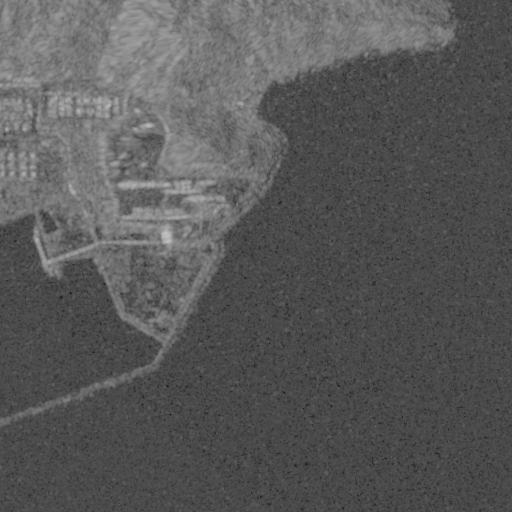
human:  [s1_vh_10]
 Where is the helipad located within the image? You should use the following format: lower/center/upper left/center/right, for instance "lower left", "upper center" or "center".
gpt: The helipad is located in the center of the image.
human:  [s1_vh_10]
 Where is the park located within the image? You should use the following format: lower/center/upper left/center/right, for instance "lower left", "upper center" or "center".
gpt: The park is located in the upper left of the image.
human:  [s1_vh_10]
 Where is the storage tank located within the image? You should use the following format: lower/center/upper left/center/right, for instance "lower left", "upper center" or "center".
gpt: The storage tank is located in the upper left of the image.
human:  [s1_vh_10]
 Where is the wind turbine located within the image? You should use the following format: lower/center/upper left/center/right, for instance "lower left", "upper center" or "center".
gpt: The wind turbine is located in the upper of the image.
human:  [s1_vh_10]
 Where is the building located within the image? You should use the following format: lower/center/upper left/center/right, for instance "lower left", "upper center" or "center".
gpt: There is no building in the image.

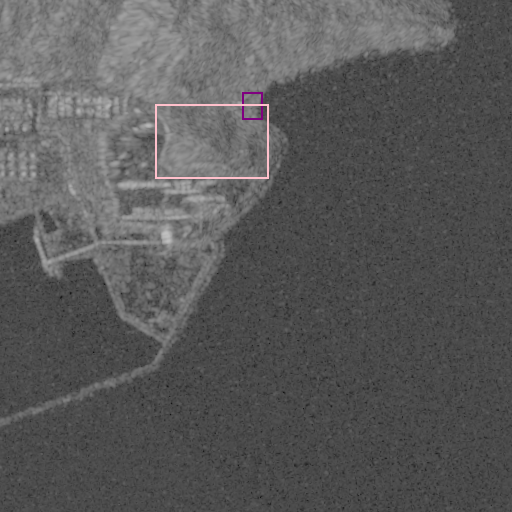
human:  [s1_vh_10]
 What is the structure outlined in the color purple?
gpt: The structure outlined in purple is a park.
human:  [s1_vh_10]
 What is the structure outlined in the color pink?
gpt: The structure outlined in pink is a quarry.
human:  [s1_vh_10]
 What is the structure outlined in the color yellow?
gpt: There is no yellow outline.